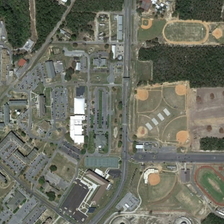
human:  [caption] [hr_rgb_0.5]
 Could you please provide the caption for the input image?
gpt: two playgrounds and several baseball fields are in a school .

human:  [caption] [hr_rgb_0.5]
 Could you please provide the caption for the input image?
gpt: two playgrounds and several baseball fields are in a school .

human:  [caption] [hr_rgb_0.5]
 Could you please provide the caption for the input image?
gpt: two playgrounds and several baseball fields are in a school .

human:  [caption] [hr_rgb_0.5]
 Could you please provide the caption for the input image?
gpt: two playgrounds and several baseball fields are in a school .

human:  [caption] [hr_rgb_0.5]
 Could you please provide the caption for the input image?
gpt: two playgrounds and several baseball fields are in a school .